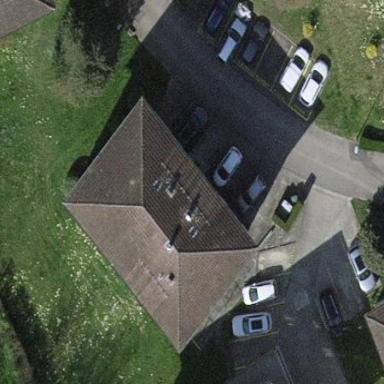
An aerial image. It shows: Parking available on the street side.